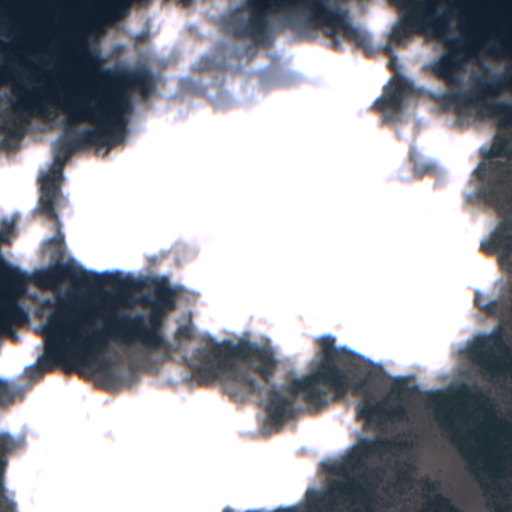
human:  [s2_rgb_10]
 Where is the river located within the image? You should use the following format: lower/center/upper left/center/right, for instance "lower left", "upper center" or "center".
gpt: The river is located in the lower of the image.
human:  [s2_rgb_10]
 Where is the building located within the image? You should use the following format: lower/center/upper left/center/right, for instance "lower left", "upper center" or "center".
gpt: The building is located in the center left of the image.
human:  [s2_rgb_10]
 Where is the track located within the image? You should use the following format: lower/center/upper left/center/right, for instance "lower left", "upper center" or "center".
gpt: There is no track in the image.